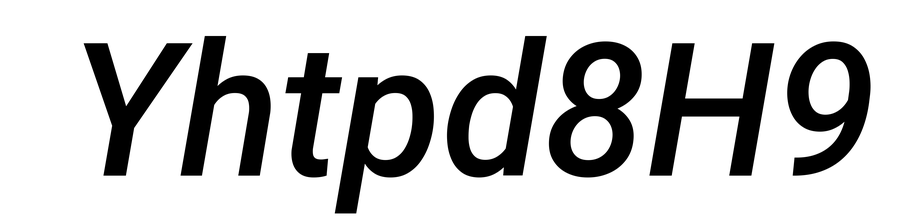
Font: Roboto-Italic_Medium_Italic